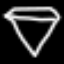
Label: diamond